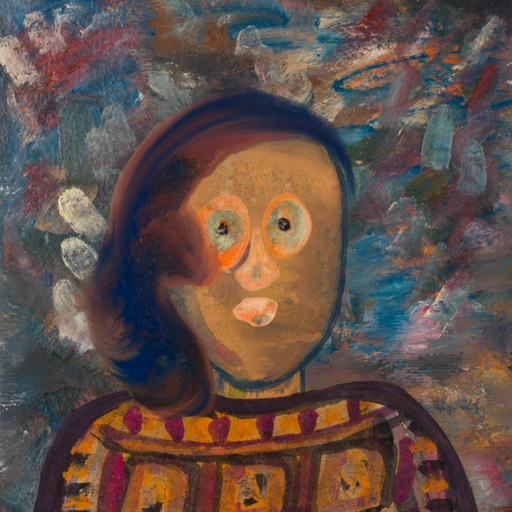
Background: Boggyland, Head And Neck Front: In_The_Sun, Face Front: Childish, Bust: Doll, Hair Front: Mother_And_Son_Son, Head Accessory: Blank, Second Necklace: Blank, Necklace: Blank, Baby: Blank